Field crop: tomato
Growth stage: 1
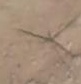
Species: cyperus